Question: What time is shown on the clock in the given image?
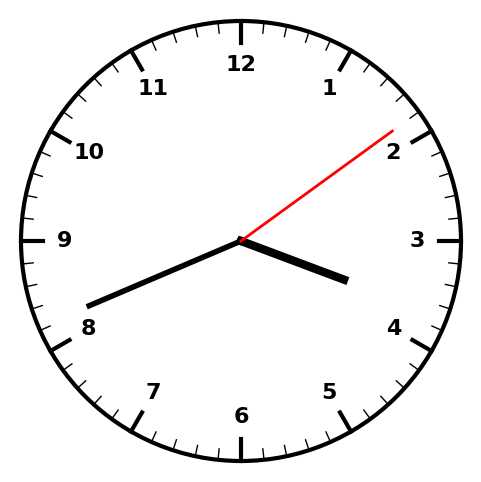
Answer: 03:41:09